Question: I use this code to convert and change dimensions videos format to each other...
'''
exec("ffmpeg -i $SourcePath -ar 22050 -ab 32 -f flv -s 1200x800 $uploadpath1 2>&1")
'''
But I have a poblem...
for example If the input video dimensions is 600 * 300...output video dimensions will be 1200*600 but without stretch...just with a black background with a 1200*600 video inside it...
If u did not underestand my mean...I attached a pic to this question to explain my mean better...
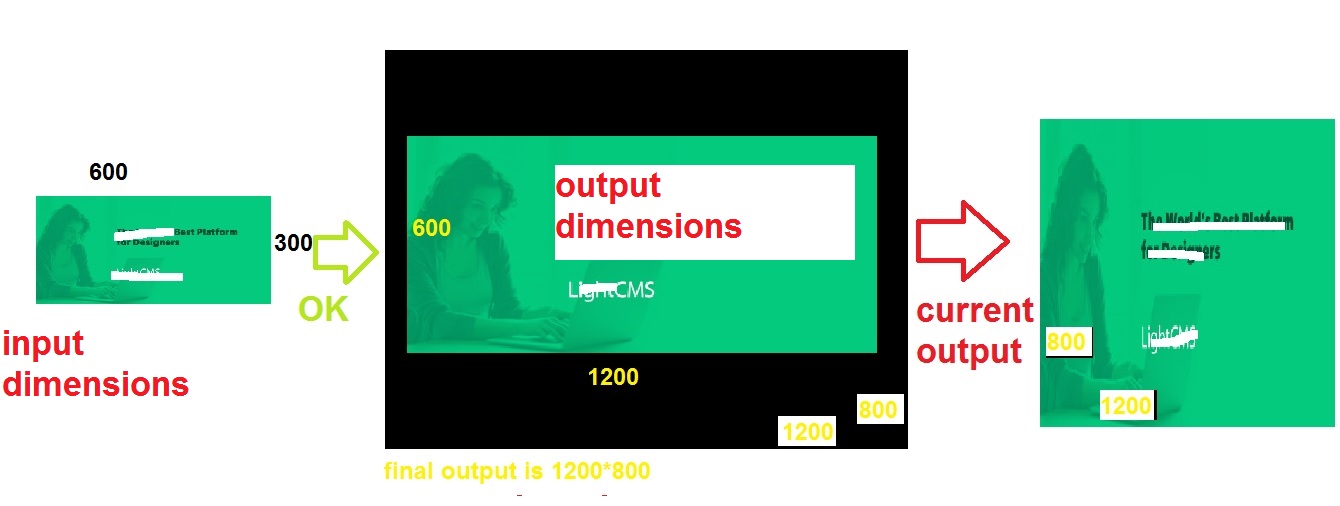
Answer: If you just want to embedd your small video input in a larger video, you can use the 'pad'filter like in the below example where I put a 720x404 video in a 1280x720 video with the top left pixel at (0,72)
'''
ffmpeg -i in.mp4 -vf pad=1280:720:0:72 out.mp4
ffmpeg version N-58949-g0e575c2 Copyright (c) 2000-2013 the FFmpeg developers
built on Dec 9 2013 22:06:49 with gcc 4.8.2 (GCC)
configuration: --enable-gpl --enable-version3 --disable-w32threads --enable-avisynth --enable-bzlib --enable-fontconfig --enable-frei0r --enable-gnutls --enable-iconv --enable-libass --enable-libbluray --enable-libcaca --enable-libfreetype --enable-libgsm --enable-libilbc --enable-libmodplug --enable-libmp3lame --enable-libopencore-amrnb --enable-libopencore-amrwb --enable-libopenjpeg --enable-libopus --enable-librtmp --enable-libschroedinger --enable-libsoxr --enable-libspeex --enable-libtheora --enable-libtwolame --enable-libvidstab --enable-libvo-aacenc --enable-libvo-amrwbenc --enable-libvorbis --enable-libvpx --enable-libwavpack --enable-libx264 --enable-libxavs --enable-libxvid --enable-zlib
libavutil 52. 58.100 / 52. 58.100
libavcodec 55. 45.100 / 55. 45.100
libavformat 55. 22.100 / 55. 22.100
libavdevice 55. 5.102 / 55. 5.102
libavfilter 3. 92.100 / 3. 92.100
libswscale 2. 5.101 / 2. 5.101
libswresample 0. 17.104 / 0. 17.104
libpostproc 52. 3.100 / 52. 3.100
Input #0, mov,mp4,m4a,3gp,3g2,mj2, from 'in.mp4':
Metadata:
major_brand : isom
minor_version : 512
compatible_brands: isomiso2avc1mp41
encoder : Lavf54.22.100
Duration: 00:05:00.01, start: 0.000000, bitrate: 5250 kb/s
Stream #0:0(eng): Video: h264 (Main) (avc1 / 0x31637661), yuv420p(tv), 720x404 [SAR 1:1 DAR 180:101], 5020 kb/s, 29.97 fps, 29.97 tbr, 29970 tbn, 59.94 tbc (default)
Metadata:
handler_name : VideoHandler
Stream #0:1(eng): Audio: aac (mp4a / 0x6134706D), 48000 Hz, stereo, fltp, 221 kb/s (default)
Metadata:
handler_name : SoundHandler
File 'out.mp4' already exists. Overwrite ? [y/N] y
[libx264 @ 000000000030f480] using SAR=1/1
[libx264 @ 000000000030f480] using cpu capabilities: MMX2 SSE2Fast SSSE3 SSE4.2 AVX
[libx264 @ 000000000030f480] profile High, level 3.1
[libx264 @ 000000000030f480] 264 - core 140 r2377 1ca7bb9 - H.264/MPEG-4 AVC codec - Copyleft 2003-2013 - http://www.videolan.org/x264.html - options: cabac=1 ref=3 deblock=1:0:0 analyse=0x3:0x113 me=hex subme=7 psy=1 psy_rd=1.00:0.00 mixed_ref=1 me_range=16 chroma_me=1 trellis=1 8x8dct=1 cqm=0 deadzone=21,11 fast_pskip=1 chroma_qp_offset=-2 threads=6 lookahead_threads=1 sliced_threads=0 nr=0 decimate=1 interlaced=0 bluray_compat=0 constrained_intra=0 bframes=3 b_pyramid=2 b_adapt=1 b_bias=0 direct=1 weightb=1 open_gop=0 weightp=2 keyint=250 keyint_min=25 scenecut=40 intra_refresh=0 rc_lookahead=40 rc=crf mbtree=1 crf=23.0 qcomp=0.60 qpmin=0 qpmax=69 qpstep=4 ip_ratio=1.40 aq=1:1.00
Output #0, mp4, to 'out.mp4':
Metadata:
major_brand : isom
minor_version : 512
compatible_brands: isomiso2avc1mp41
encoder : Lavf55.22.100
Stream #0:0(eng): Video: h264 (libx264) ([33][0][0][0] / 0x0021), yuv420p, 1280x720 [SAR 1:1 DAR 16:9], q=-1--1, 11988 tbn, 29.97 tbc (default)
Metadata:
handler_name : VideoHandler
Stream #0:1(eng): Audio: aac (libvo_aacenc) ([64][0][0][0] / 0x0040), 48000 Hz, stereo, s16, 128 kb/s (default)
Metadata:
handler_name : SoundHandler
Stream mapping:
Stream #0:0 -> #0:0 (h264 -> libx264)
Stream #0:1 -> #0:1 (aac -> libvo_aacenc)
'''